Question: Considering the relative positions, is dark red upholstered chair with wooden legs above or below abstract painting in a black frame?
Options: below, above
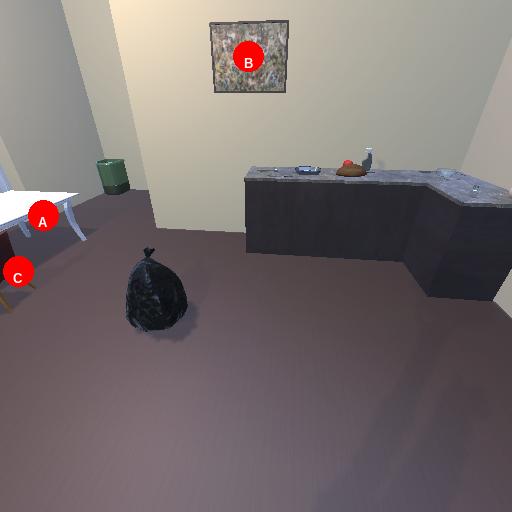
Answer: below